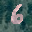
Label: 6